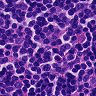
Metastatic tissue present: no